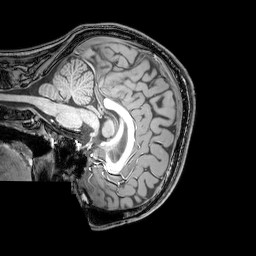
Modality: T1w
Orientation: sagittal
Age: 22
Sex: male
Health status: healthy
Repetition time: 0.081 s
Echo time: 0.037 s